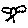
Label: bird